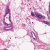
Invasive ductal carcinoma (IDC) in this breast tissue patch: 0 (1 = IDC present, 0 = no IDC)